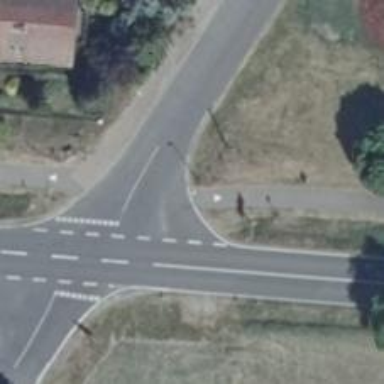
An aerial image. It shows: Road with "give way" sign.